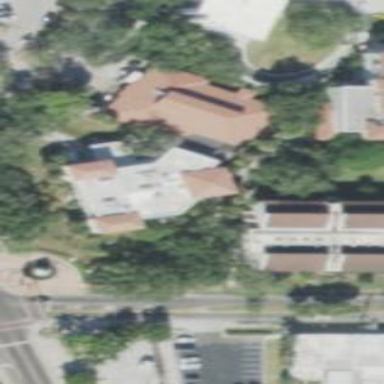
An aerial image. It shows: College building.